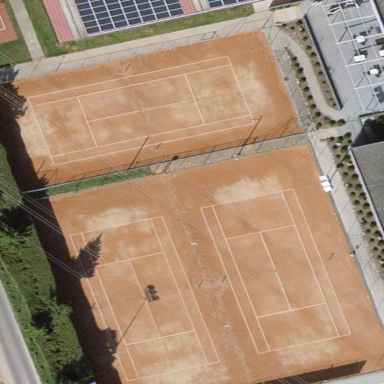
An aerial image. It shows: Clay tennis court pitch.